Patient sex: M
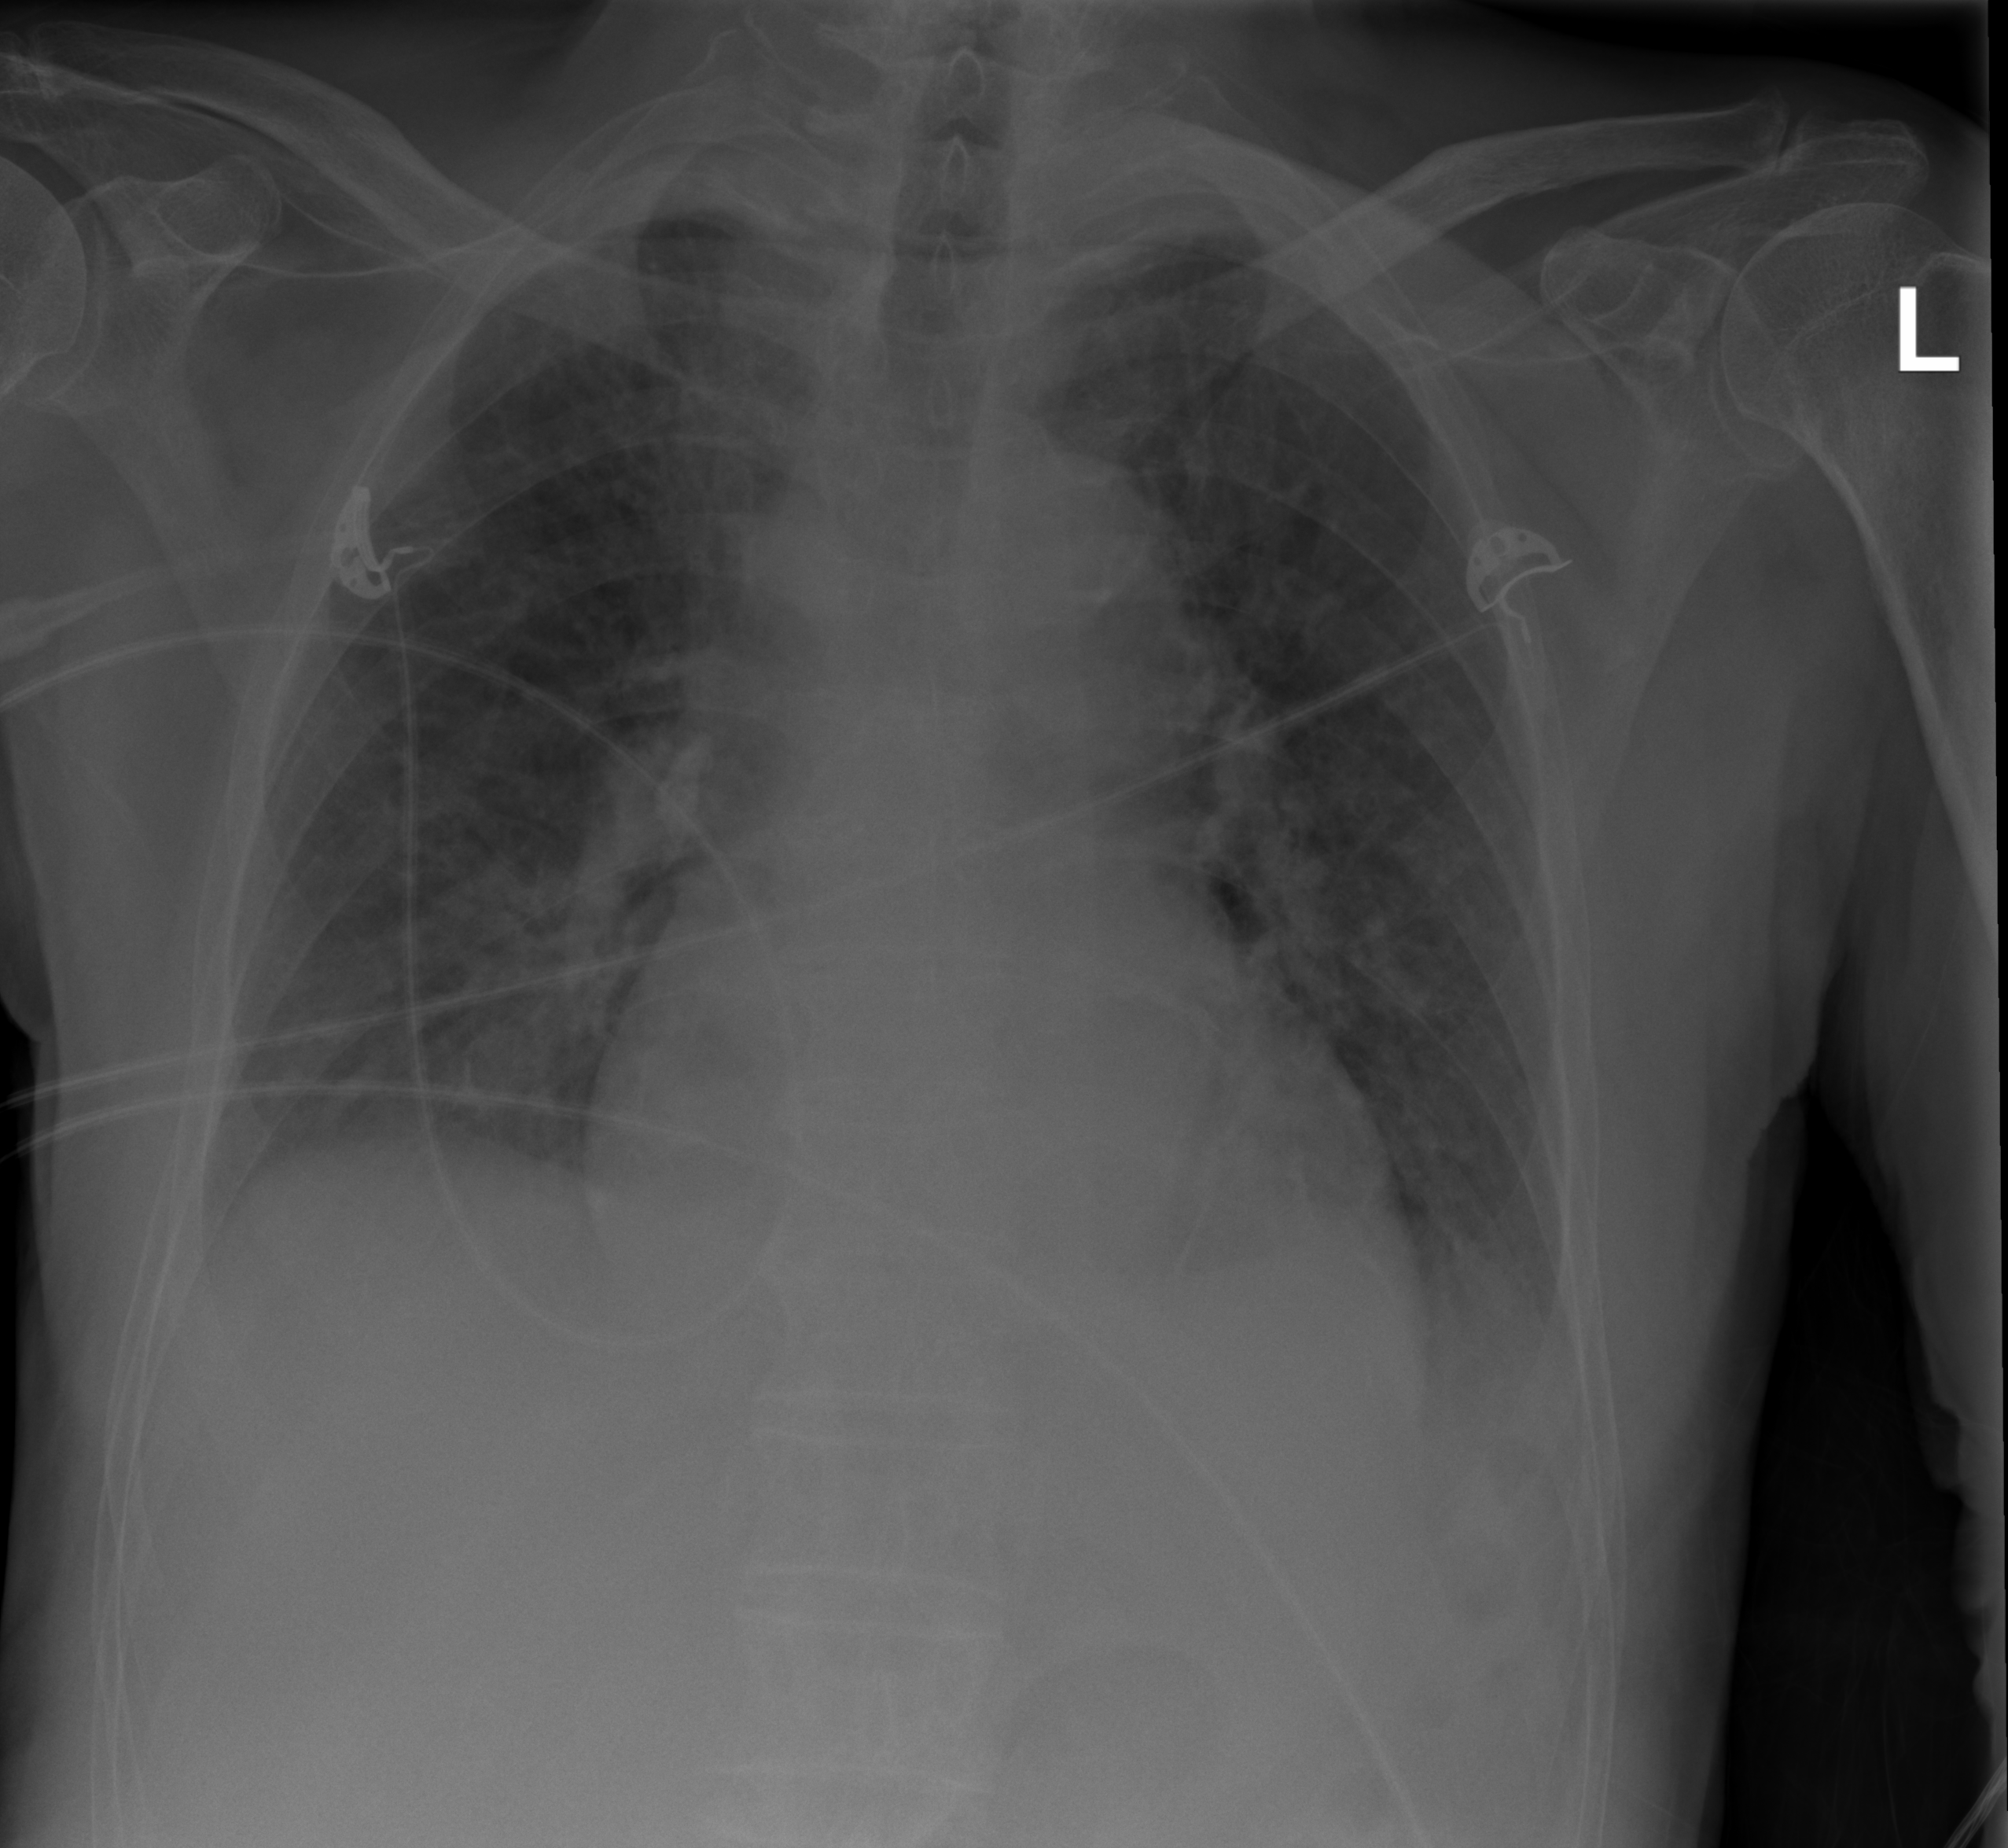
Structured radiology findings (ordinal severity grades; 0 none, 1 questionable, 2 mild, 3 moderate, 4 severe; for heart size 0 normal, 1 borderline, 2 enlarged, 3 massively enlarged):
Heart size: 2
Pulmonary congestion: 2
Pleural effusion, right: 2
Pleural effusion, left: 2
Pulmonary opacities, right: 2
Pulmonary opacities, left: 0
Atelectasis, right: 2
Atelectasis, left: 0